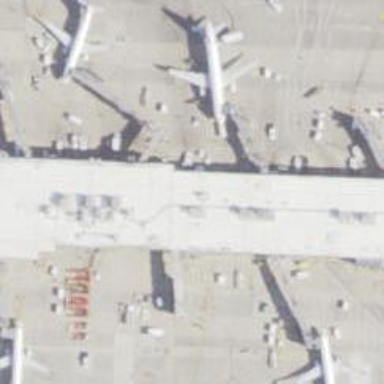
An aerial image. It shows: Airport gate.